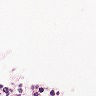
Metastatic tissue present: no